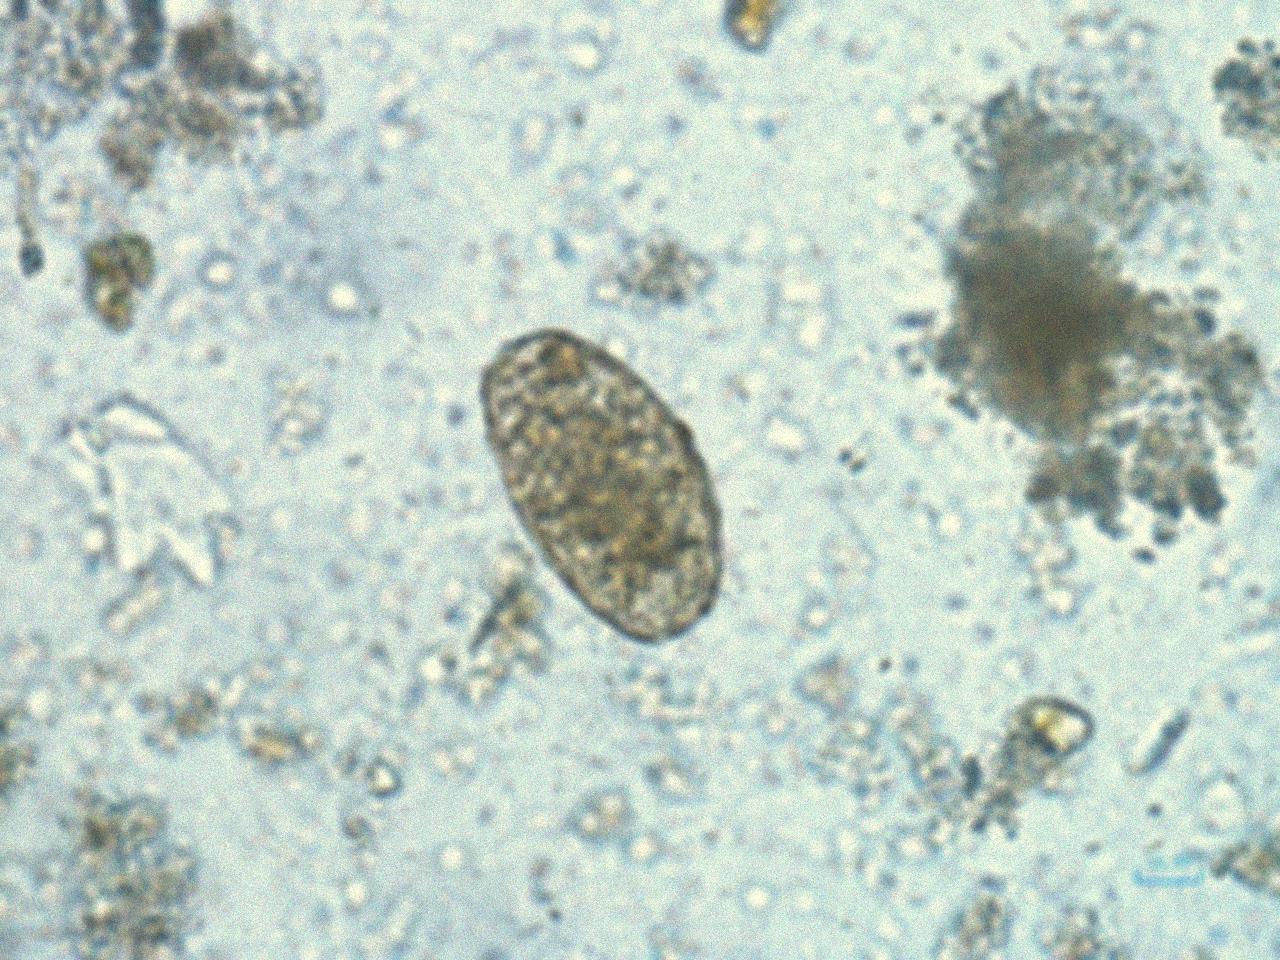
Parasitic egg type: Ascaris lumbricoides